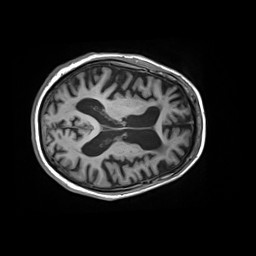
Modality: T1w
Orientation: axial
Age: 74
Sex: male
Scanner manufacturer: siemens
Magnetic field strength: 3 T
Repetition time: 2.2 s
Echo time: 0.00245 s